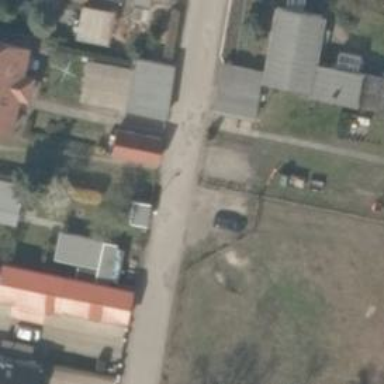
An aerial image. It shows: Smooth asphalt road in residential area.